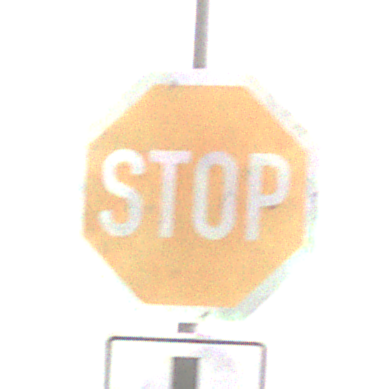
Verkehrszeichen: Stop
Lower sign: VerlaufVorfahrtsstrasse4
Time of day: MorningAfternoon
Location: Outdoor (Suburban)
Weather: Overcast
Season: NotSpecified
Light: Natural